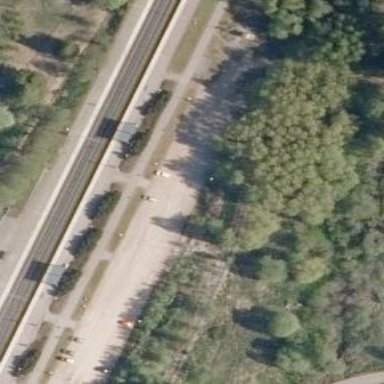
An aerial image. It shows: Platform with shelter made of asphalt. It is public transport platform located alongside railway.